Question: I am trying to create a 'ListView' like this. I played around with 'ListView' control but still no luck. If any one could tell me how to do this or give me a link to a sample code highly appreciated.

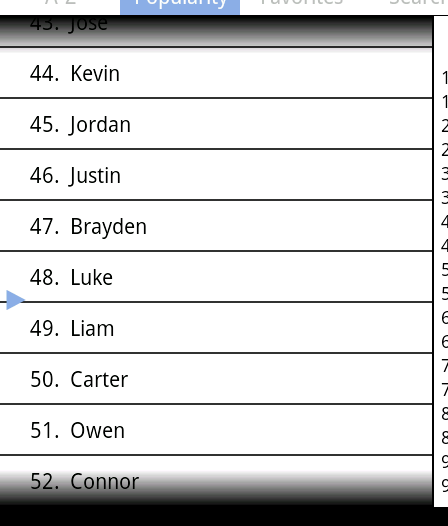
Answer: looks like simple listview with background color and added order numbers. you know already how to set the color. if it comes to numbers I'd use SimpleCursorAdapter to create list and ViewBinder to add numbers